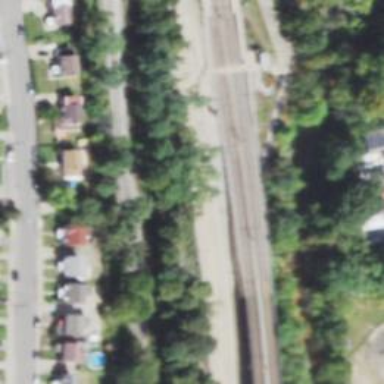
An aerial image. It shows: Abandoned railway near busway.